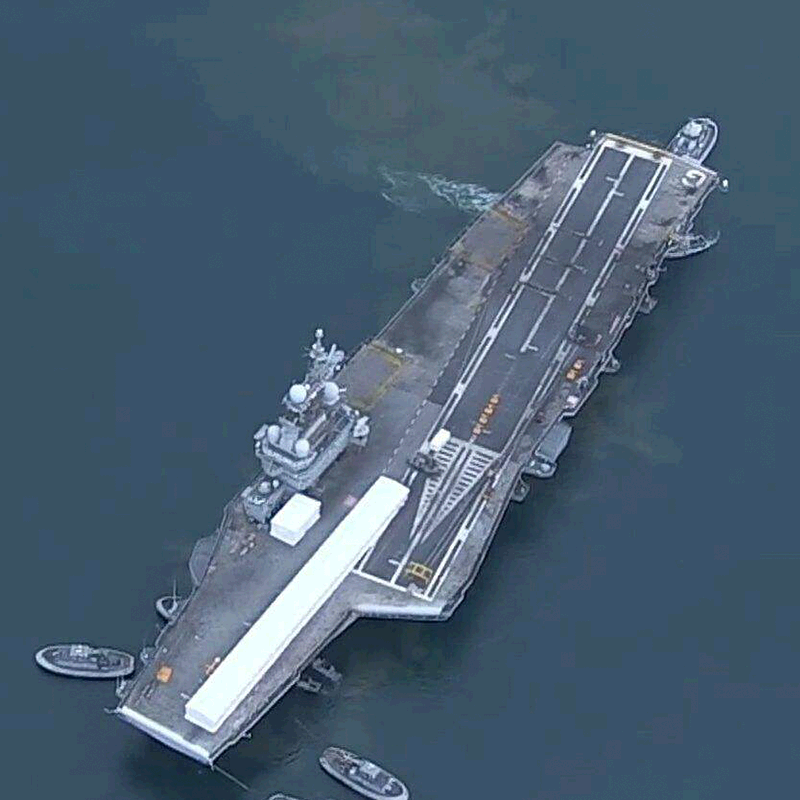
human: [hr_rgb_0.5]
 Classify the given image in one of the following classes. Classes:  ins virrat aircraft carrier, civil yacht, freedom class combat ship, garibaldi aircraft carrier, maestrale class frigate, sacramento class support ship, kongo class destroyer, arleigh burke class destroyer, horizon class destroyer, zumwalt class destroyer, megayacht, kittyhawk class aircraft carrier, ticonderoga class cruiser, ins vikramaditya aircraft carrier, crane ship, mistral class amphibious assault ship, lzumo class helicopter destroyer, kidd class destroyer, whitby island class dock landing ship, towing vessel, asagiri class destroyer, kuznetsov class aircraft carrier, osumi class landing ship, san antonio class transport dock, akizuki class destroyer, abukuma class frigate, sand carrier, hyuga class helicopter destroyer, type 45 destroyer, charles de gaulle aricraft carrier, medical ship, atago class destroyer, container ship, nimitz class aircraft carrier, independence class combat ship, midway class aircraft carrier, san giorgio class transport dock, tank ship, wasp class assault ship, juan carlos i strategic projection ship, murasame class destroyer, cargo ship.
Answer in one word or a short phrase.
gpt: Charles de Gaulle aricraft carrier